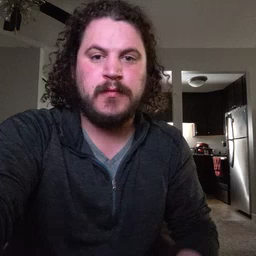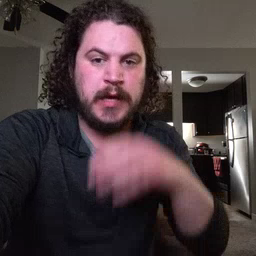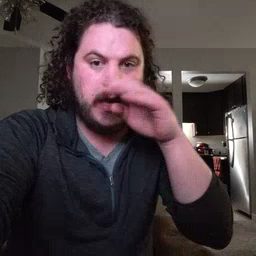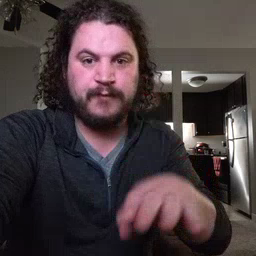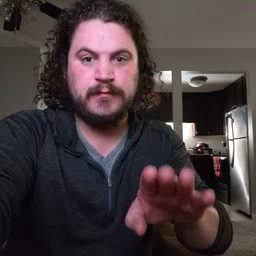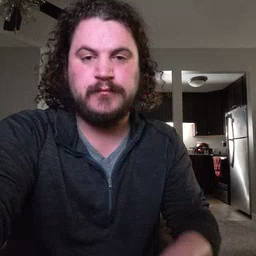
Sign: elephant